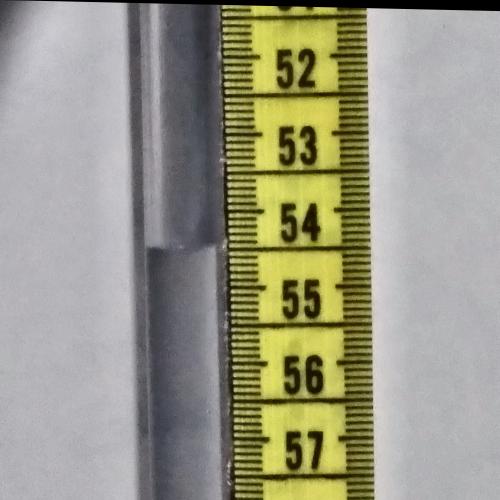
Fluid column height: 54.5 cm